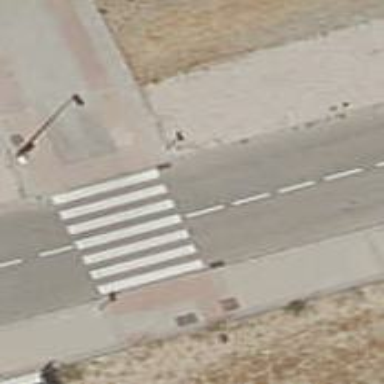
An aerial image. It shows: Uncontrolled zebra crossing.